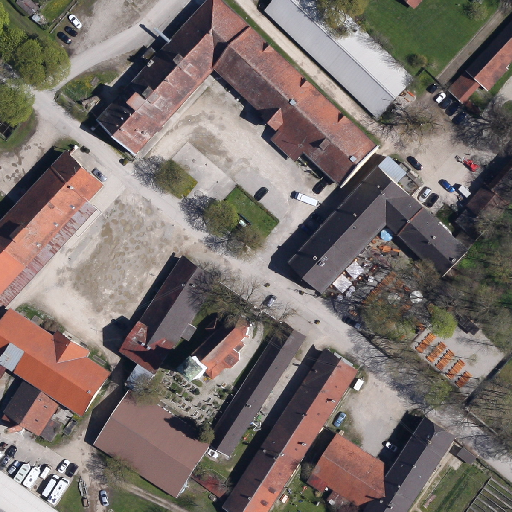
Referring expression: vehicle in the parking area